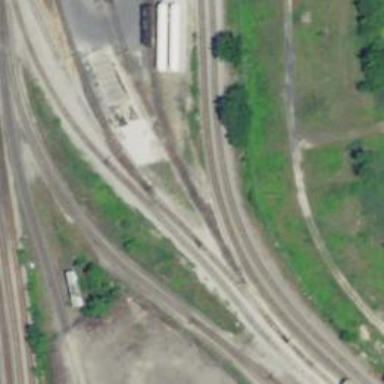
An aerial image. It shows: Railway siding with rails.